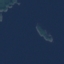
Land use / land cover class: SeaLake